Interaction volume radius: 10 \u00c5
Interaction volume height: 10 \u00c5
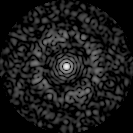
Disorder parameter: 0.8283